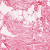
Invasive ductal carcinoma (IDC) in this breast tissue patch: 0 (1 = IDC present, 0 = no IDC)